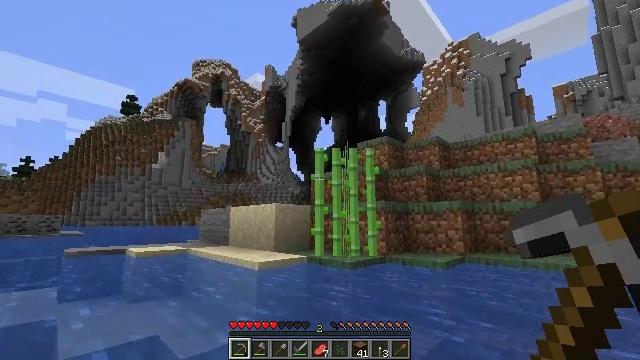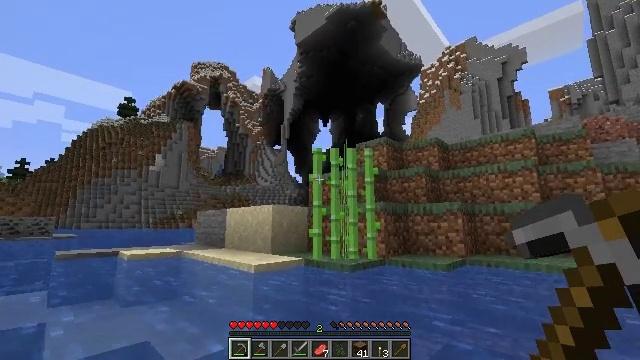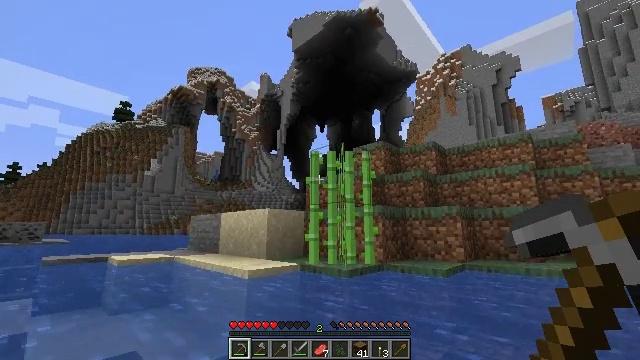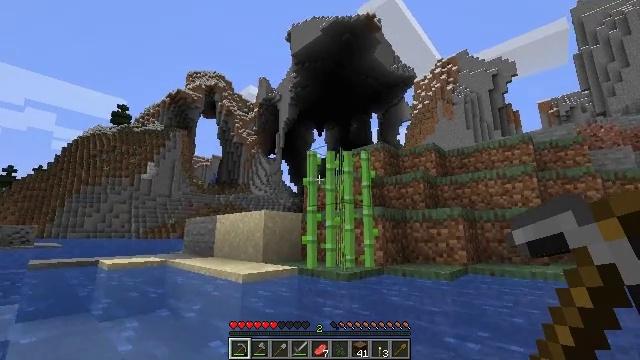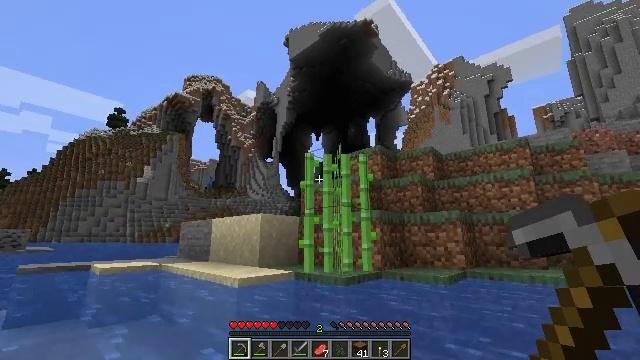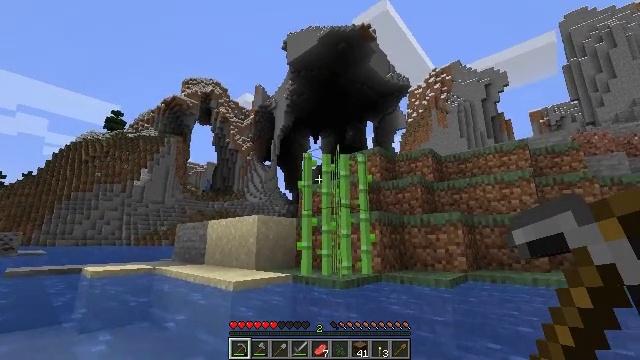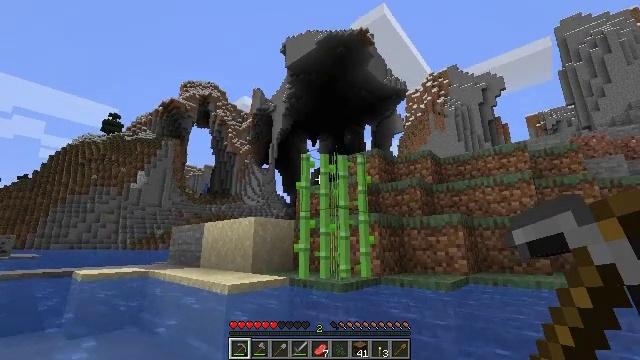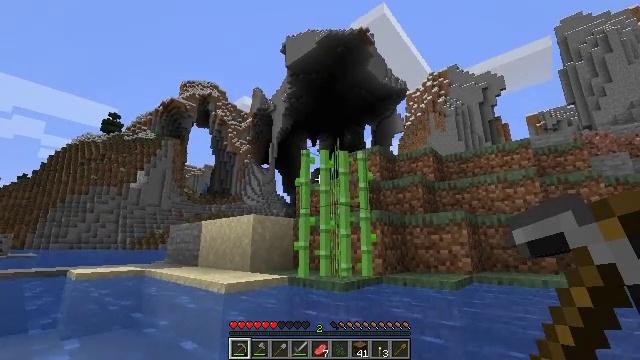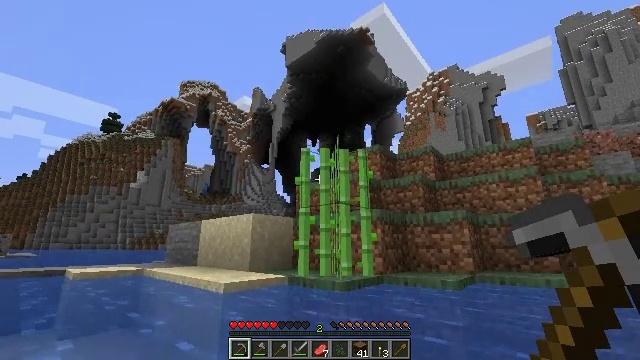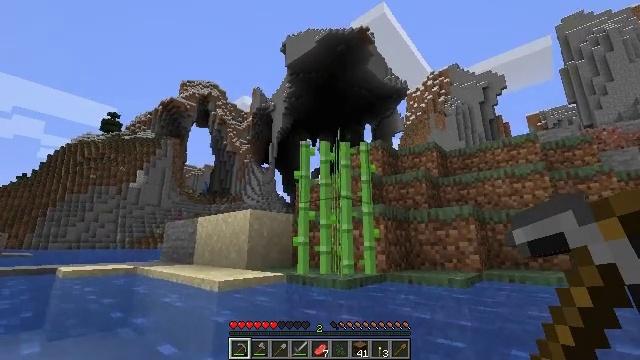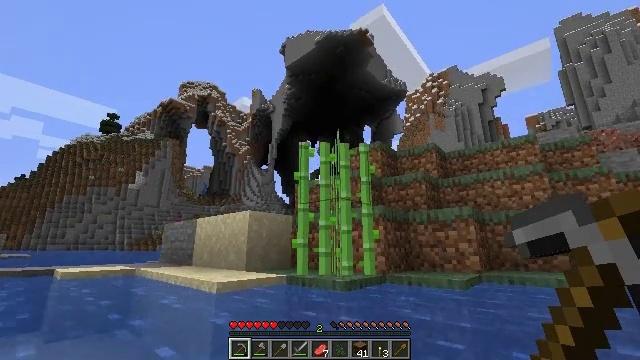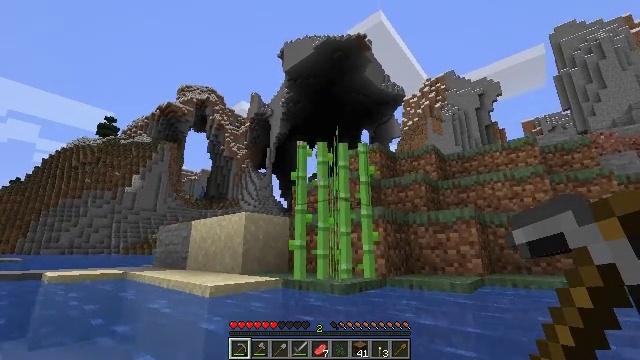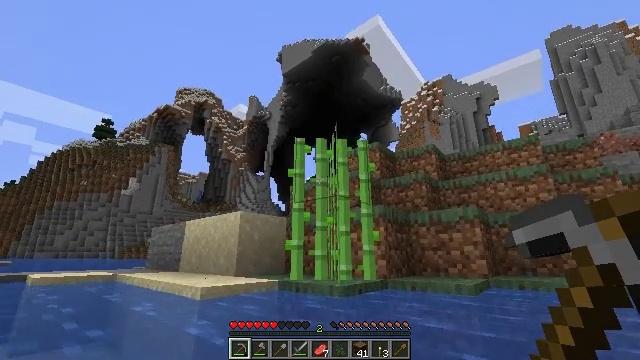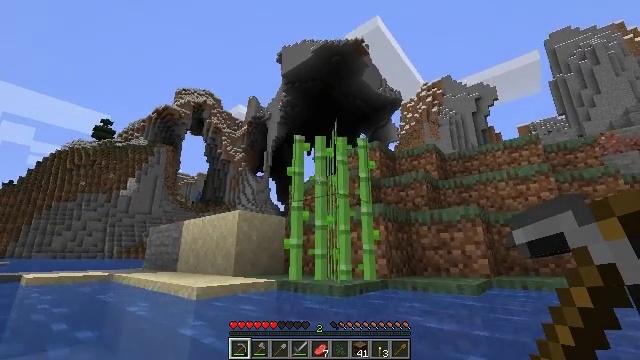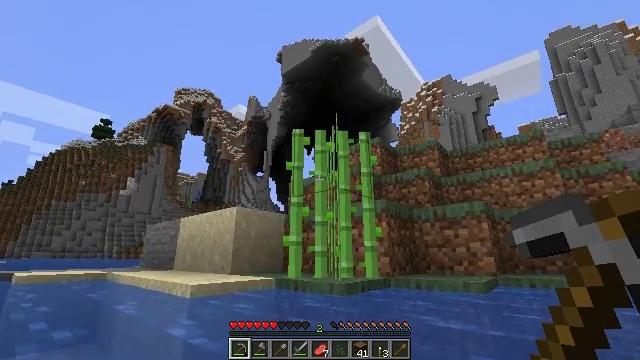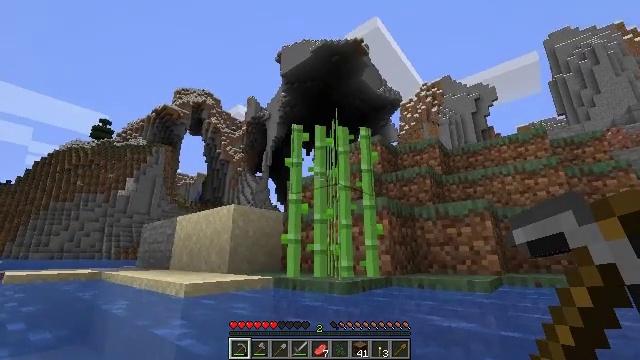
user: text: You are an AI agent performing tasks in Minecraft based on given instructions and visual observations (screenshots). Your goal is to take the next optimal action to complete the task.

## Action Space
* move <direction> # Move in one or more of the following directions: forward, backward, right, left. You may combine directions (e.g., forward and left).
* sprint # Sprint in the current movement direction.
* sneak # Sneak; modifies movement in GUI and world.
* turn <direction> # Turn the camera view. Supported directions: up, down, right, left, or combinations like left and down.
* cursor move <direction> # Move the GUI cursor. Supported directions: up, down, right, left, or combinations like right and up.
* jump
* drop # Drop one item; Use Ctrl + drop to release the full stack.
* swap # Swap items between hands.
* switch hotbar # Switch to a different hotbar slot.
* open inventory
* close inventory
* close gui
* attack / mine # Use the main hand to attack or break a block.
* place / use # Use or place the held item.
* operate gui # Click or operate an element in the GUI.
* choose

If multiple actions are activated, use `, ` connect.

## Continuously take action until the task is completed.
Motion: motion action
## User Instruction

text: Harvest sugar cane from the plant.
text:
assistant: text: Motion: move forward
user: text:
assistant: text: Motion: move forward, turn up
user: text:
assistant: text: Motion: move forward
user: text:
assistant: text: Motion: move forward
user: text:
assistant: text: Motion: move forward
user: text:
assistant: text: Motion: move forward
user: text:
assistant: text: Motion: move forward
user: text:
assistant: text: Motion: move forward
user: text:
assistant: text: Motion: move forward
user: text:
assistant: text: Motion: move forward
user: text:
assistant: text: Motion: move forward
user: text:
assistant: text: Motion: move forward
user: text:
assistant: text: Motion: move forward
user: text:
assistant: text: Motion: move forward
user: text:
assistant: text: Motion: move forward
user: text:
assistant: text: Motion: move forward, turn up
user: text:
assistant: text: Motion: move forward, turn right and up
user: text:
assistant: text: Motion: move forward
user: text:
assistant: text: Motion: move forward, turn right and up
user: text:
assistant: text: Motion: move forward, turn right
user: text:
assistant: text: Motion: move forward
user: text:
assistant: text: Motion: move forward
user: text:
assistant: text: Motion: move forward
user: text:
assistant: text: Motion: move forward
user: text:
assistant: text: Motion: move forward
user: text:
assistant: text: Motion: move forward, attack / mine
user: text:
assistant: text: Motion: move forward, attack / mine
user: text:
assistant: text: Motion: move forward, attack / mine
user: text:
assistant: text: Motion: move forward
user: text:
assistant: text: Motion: move forward, turn up